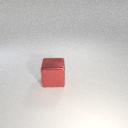
large red metal cube